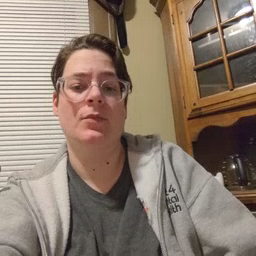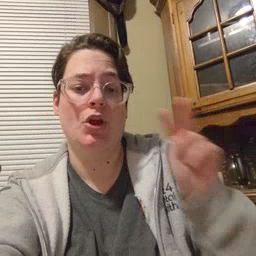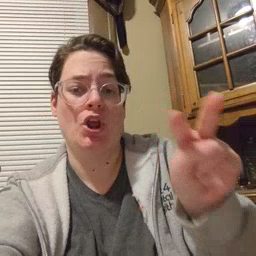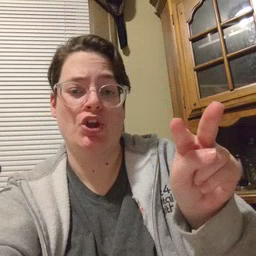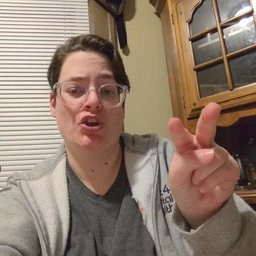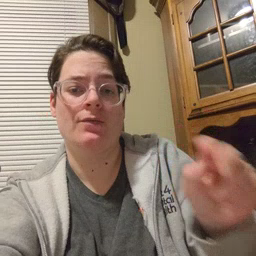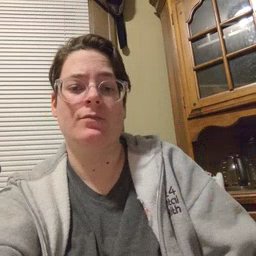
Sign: look